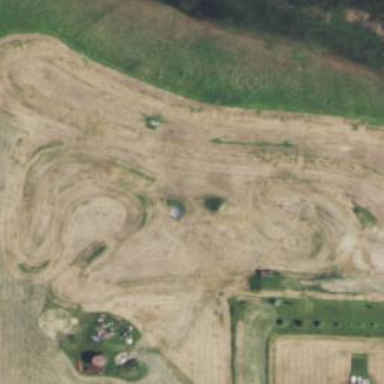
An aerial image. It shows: Raceway with dirt surface.